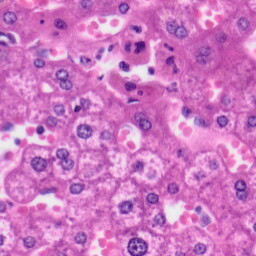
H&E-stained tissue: Liver